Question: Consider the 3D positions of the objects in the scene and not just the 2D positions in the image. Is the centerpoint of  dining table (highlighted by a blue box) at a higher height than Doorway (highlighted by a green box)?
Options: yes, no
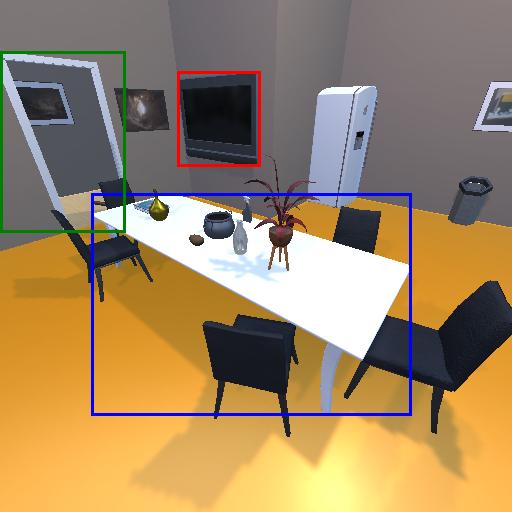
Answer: yes